Question: I want to create a View in Android with this background:

In the header should be two TextViews and a icon and the content can be different. My problem now is that I don't know the size of a TextView (or some other view) on the users device. So in which size should I store the picture so it is displayed correct on all devices? Of course I do not want to waste storrage for this picture in my app so I should be the smalest size.
Or is it posible to create something like this (particularly the shadow between header and content - which are only 2 lines of black and white with a transparency of 12%) in a shape?
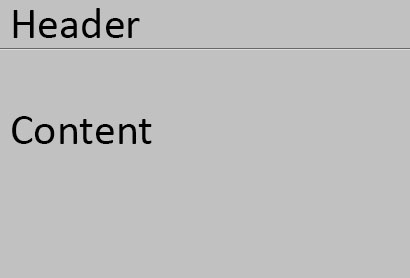
Answer: You can use a 9patch image for this. Details can be found <URL> but basically you'll only need a 2x1 pixel image. Then you can use the tool described in the link to generate a 9patch file which you use as your image file. Android then intelligently stretches the image for you depending on the width of the screen.
I decided to help you a bit more. You're right about the NinePatch tool, it looks like it needs to be at least 2x4 large. I quickly made up a small image in Gimp

I then imported it into the NinePatch tool and set the appropriate not stretchable parts

Then I imported it into my drawable-nodpi folder and referenced it in an ImageView. Make sure you use 'android:scaleType="fitXY"'
'''
<?xml version="1.0" encoding="utf-8"?>
<LinearLayout xmlns:android="http://schemas.android.com/apk/res/android"
android:layout_width="match_parent"
android:layout_height="match_parent"
android:orientation="vertical"
android:background="#FFC2C2C2" >
<TextView
android:layout_width="wrap_content"
android:layout_height="wrap_content"
android:textSize="25sp"
android:padding="5dp"
android:text="Header" />
<ImageView
android:layout_width="match_parent"
android:layout_height="wrap_content"
android:scaleType="fitXY"
android:src="@drawable/gradient_line_image" />
<TextView
android:layout_width="wrap_content"
android:layout_height="wrap_content"
android:textSize="25sp"
android:padding="5dp"
android:text="Content" />
</LinearLayout>
'''
which gives me

Just incase you want it, here's my 9patch file

I'm not sure at all what you mean by "both TextViews are in the header" though...